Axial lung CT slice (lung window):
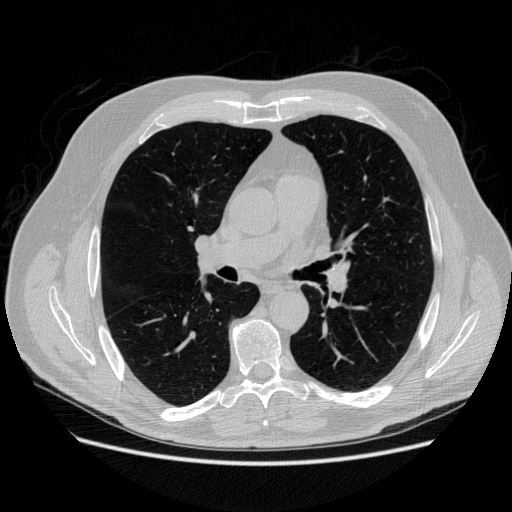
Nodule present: no